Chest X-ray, PA view. Patient: 67 years old, sex F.
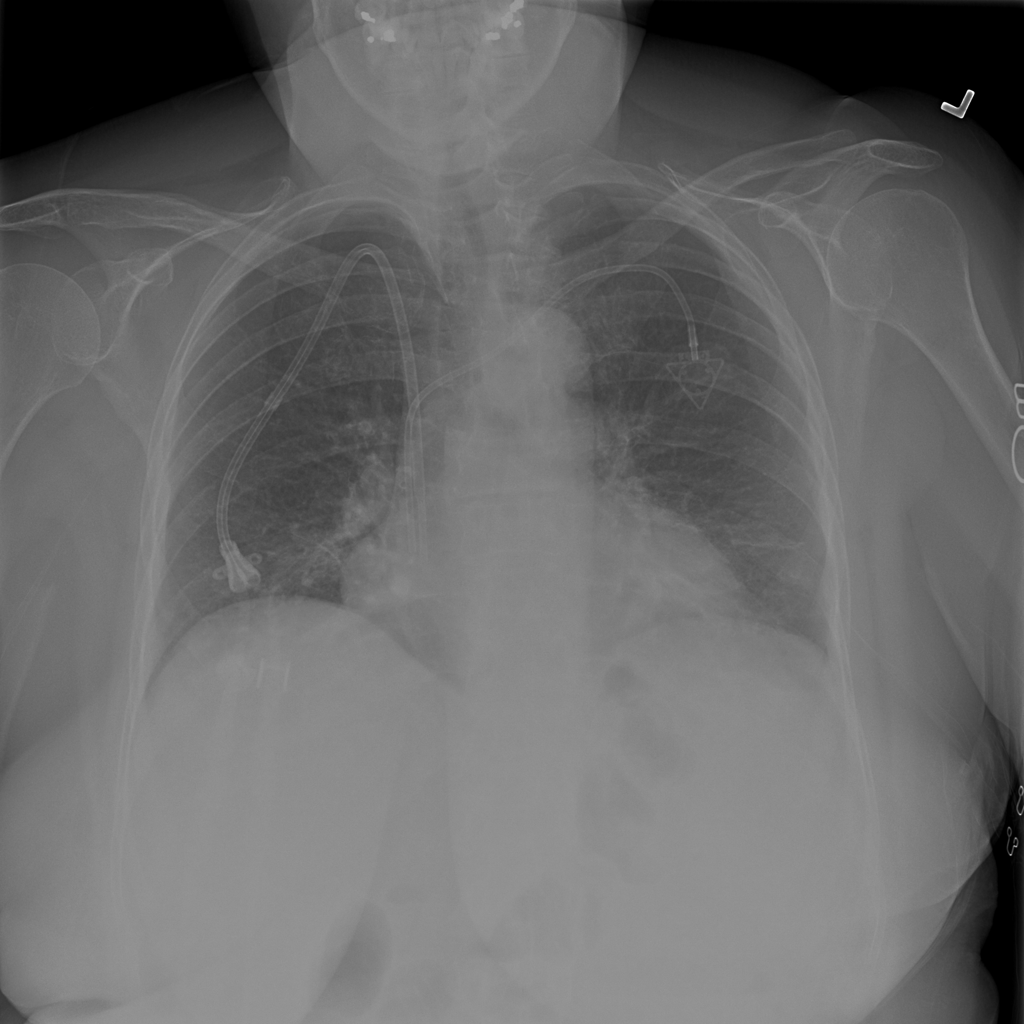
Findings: No Finding